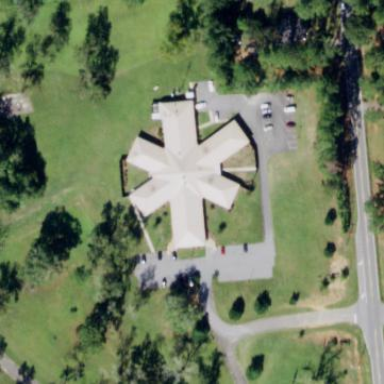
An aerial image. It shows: Nursing home building.